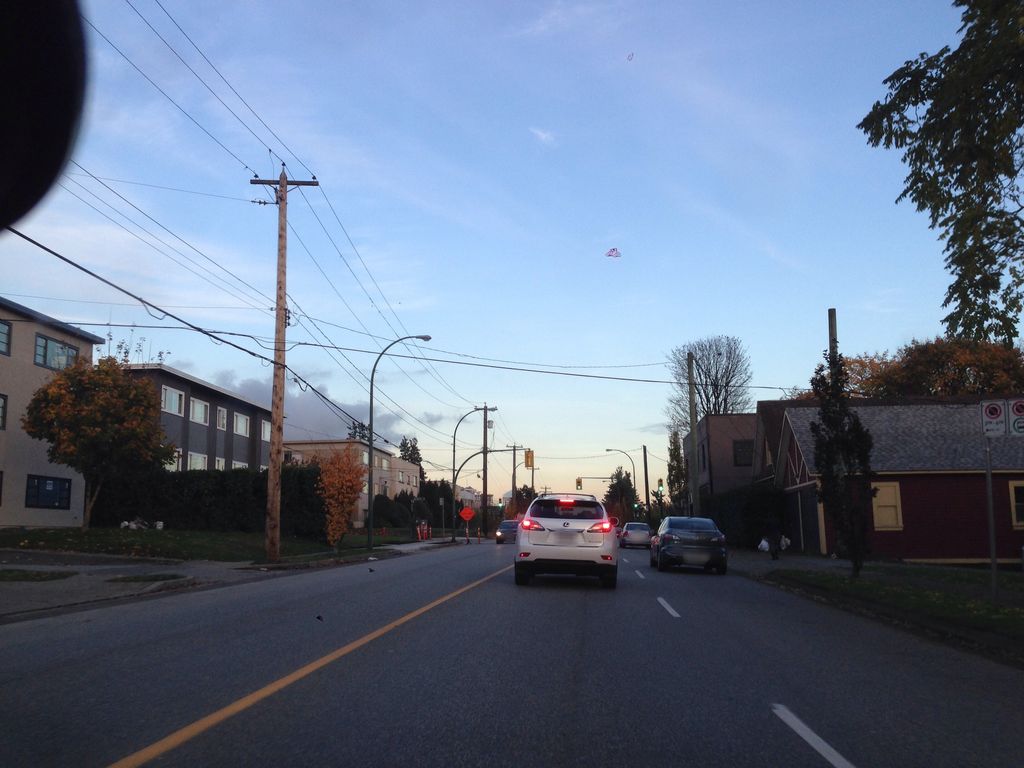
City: vancouver